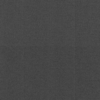
Label: dusty